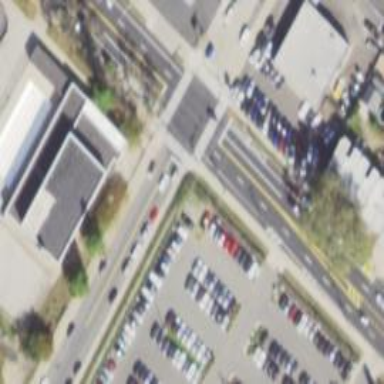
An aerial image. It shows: Marked crossing on footway.